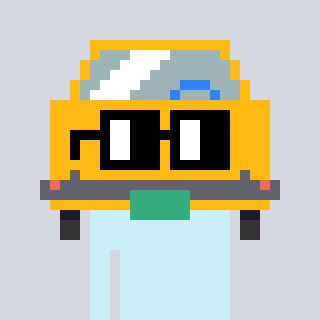
a pixel art character with square black glasses, a taxi-shaped head and a blue-colored body on a cool background